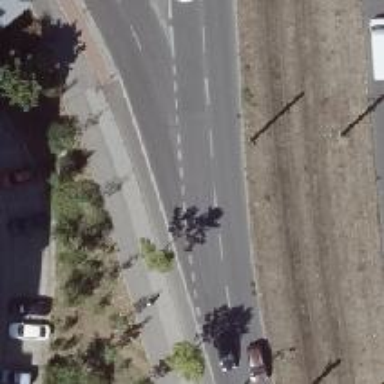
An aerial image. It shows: Asphalt road with secondary link designation.